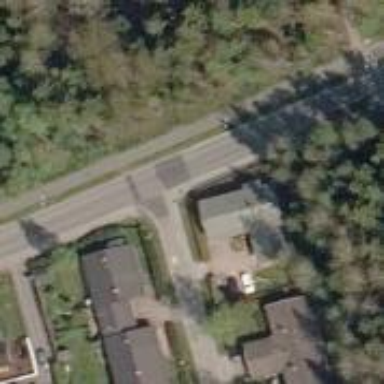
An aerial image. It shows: Unmarked crossing on the road.